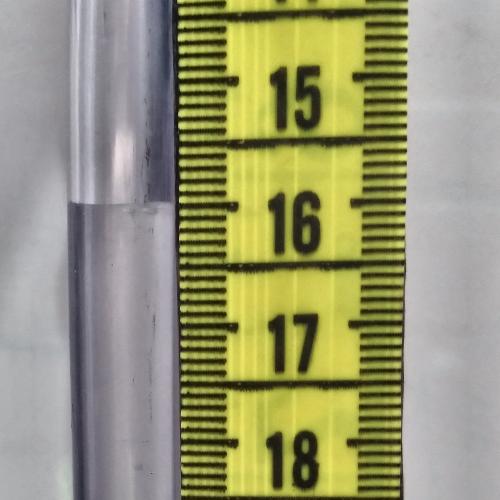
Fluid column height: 16.0 cm